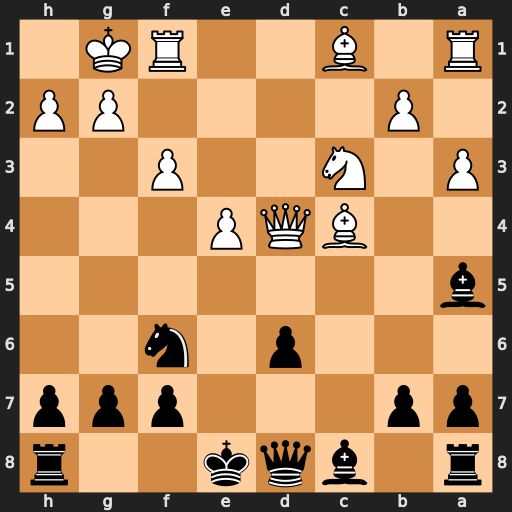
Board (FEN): r1bqk2r/pp3ppp/3p1n2/b7/2BQP3/P1N2P2/1P4PP/R1B2RK1
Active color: b
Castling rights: kq
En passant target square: -
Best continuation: Bb6 Be3 Bxd4